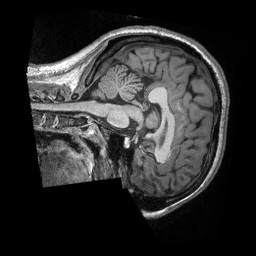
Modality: T1w
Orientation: sagittal
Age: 20
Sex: female
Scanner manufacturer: siemens
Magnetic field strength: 3 T
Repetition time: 2.3 s
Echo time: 0.00308 s